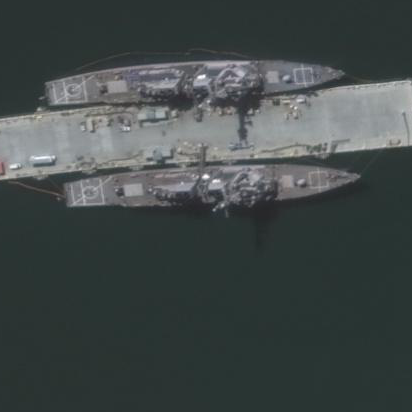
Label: destroyer